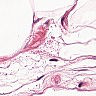
Metastatic tissue present: no